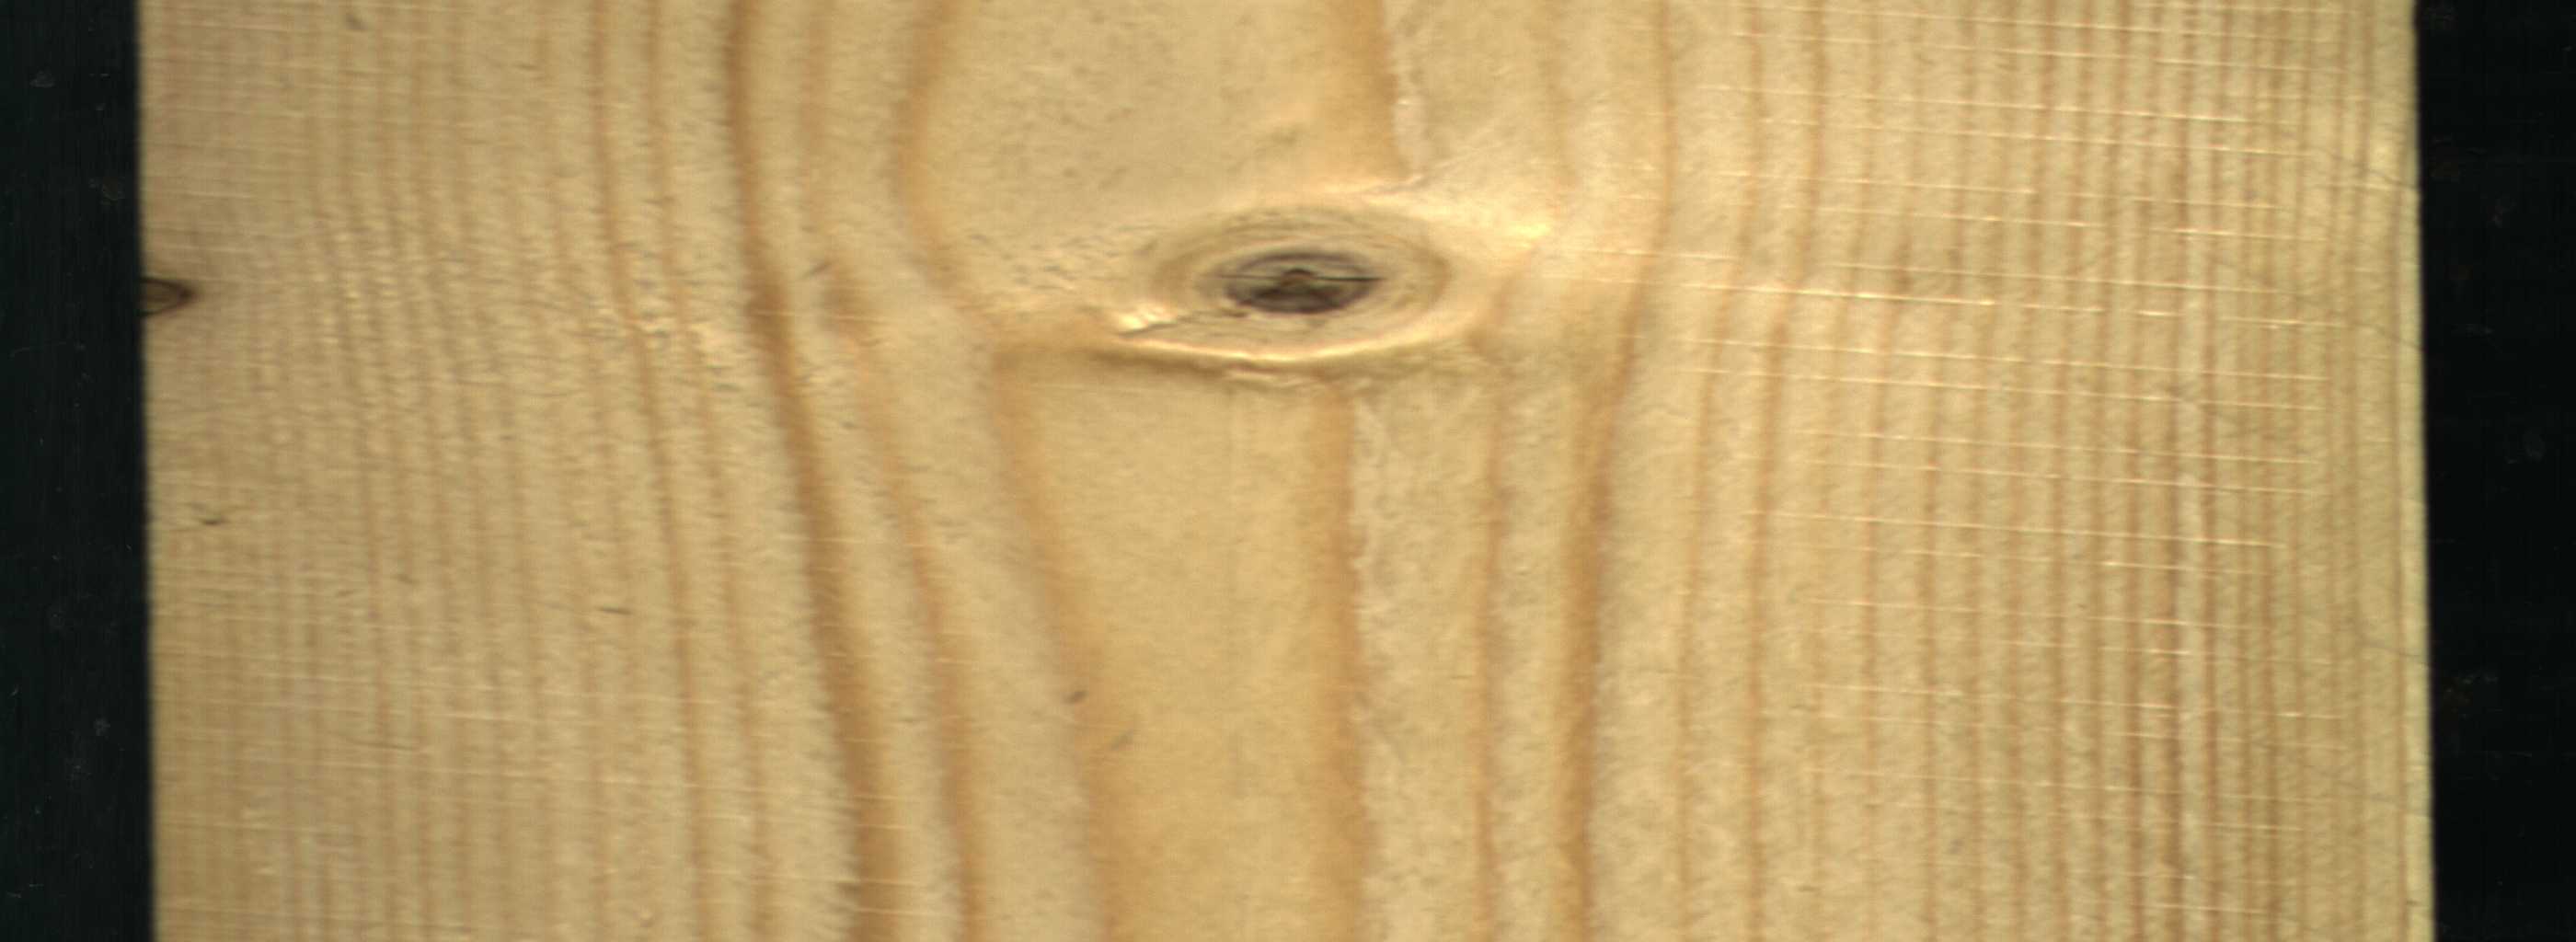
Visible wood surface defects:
Dead_Knot
Dead_Knot